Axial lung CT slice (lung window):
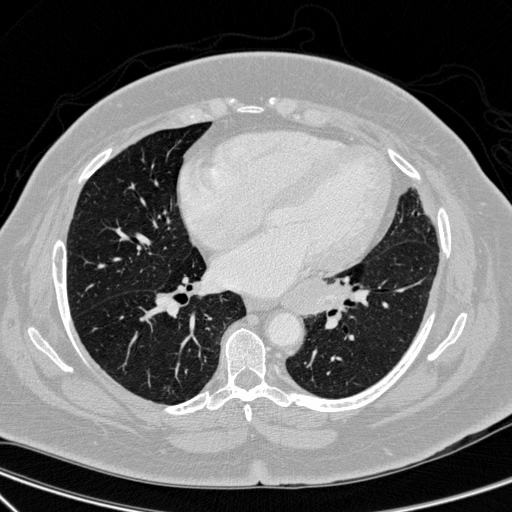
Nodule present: no